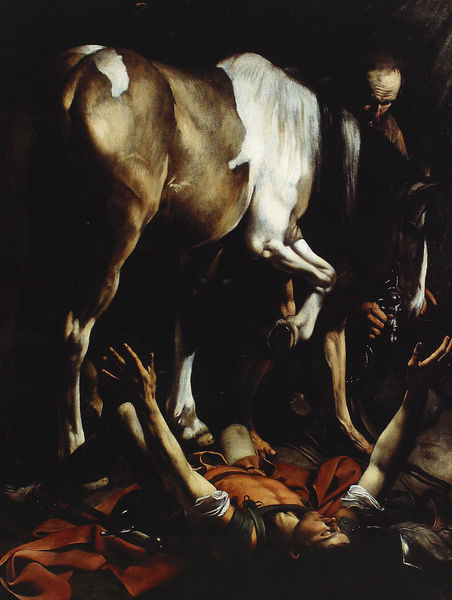
Titel: Cappella Cesari mit Gemälden von der Bekehrung des Paulus und der Kreuzigung des Petrus
Künstler: Michelangelo Merisi da Caravaggio
Standort: Rom, S. Maria del Popolo (EU - I - Latium)
Schlagwörter: kopf, mann, schatten, weiß, braun, hell, licht, männer, schwarz, stirn, rot, tuch, arme, boden, haare, mantel, pferd, fell, huf, füße, ansicht, glatze, fuss, geschirr, schwert, soldat, rüstung, dolch, krieger, schrei, tritt, knecht, solda, paulus, saulus, abwurf, tschert